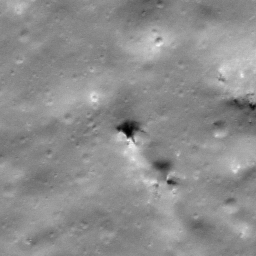
Pit: Copernicus 14
Host crater: Copernicus
Host type: impact_melt
Lunar coordinates: latitude 10.222, longitude 339.904